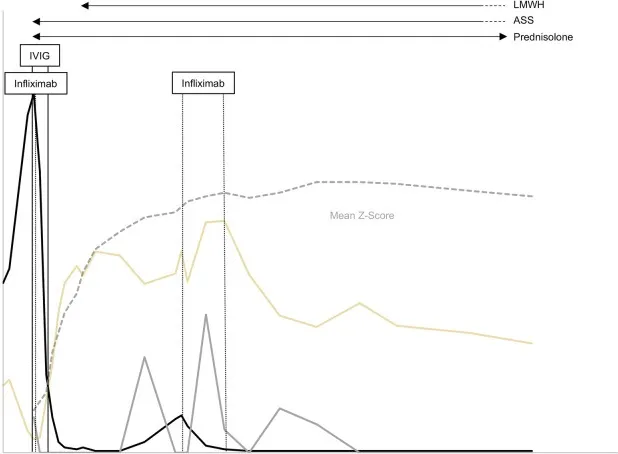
Time course of clinical Kawasaki disease (KD) signs and laboratory values in relation to the prescribed KD medications (ASA, prednisone, IVIG, infliximab) and days after disease onset. LMWH, low-molecular-weight heparin; ASA, acetylsalicylic acid; IVIG, immunoglobulin; CrP, C-reactive protein.
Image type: pathology (immunostaining)